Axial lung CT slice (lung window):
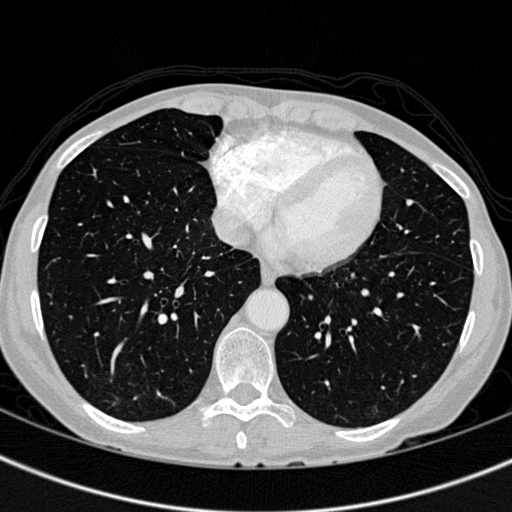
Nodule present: no